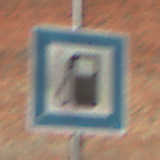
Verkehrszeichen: Tankstelle
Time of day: MorningAfternoon
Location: Outdoor (Suburban)
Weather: PartlyCloudy
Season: NotSpecified
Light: Natural